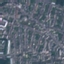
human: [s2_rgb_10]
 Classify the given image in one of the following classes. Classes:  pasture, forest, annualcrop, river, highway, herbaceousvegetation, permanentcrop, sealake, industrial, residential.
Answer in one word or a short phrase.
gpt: Residential